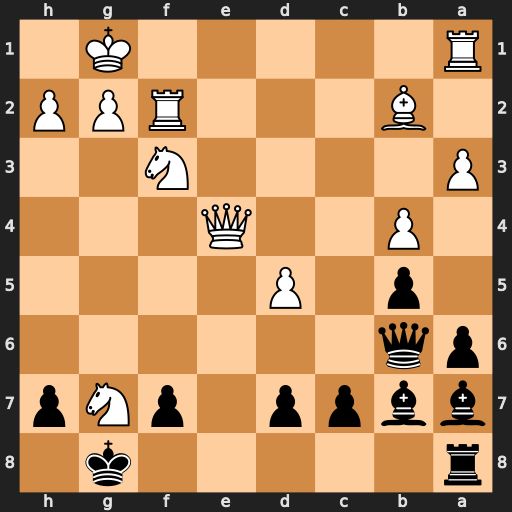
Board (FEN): r5k1/bbpp1pNp/pq6/1p1P4/1P2Q3/P4N2/1B3RPP/R5K1
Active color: b
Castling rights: -
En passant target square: -
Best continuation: Qxf2+ Kh1 Qxb2 Re1 Qxg7